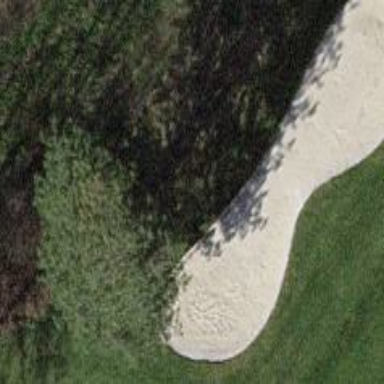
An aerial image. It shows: Sandy area is golf bunker.